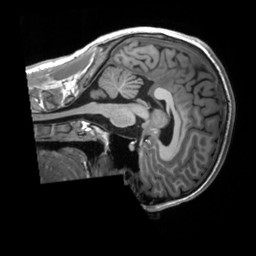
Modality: T1w
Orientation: sagittal
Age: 21
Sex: male
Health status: healthy
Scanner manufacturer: siemens
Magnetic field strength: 3 T
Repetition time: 2.53 s
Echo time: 0.00227 s